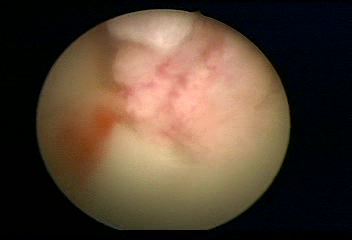
Modality: WLC
Class: Malignant
Subclass: LowGradePapillary
Lesion: L1
Stage: Ta
Morphology: Papillary
Bladder cancer association: Yes
Annotated structures: Tumor